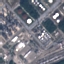
Land use / land cover class: Industrial